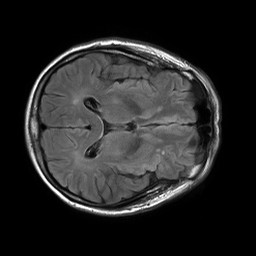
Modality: FLAIR
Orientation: axial
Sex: male
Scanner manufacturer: philips
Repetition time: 11 s
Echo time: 0.125 s